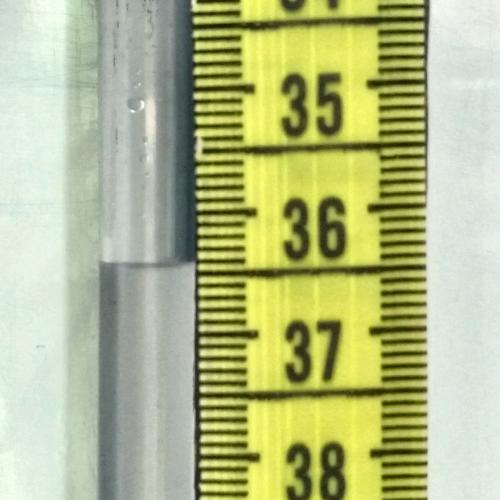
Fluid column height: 36.4 cm